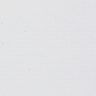
Metastatic tissue present: no